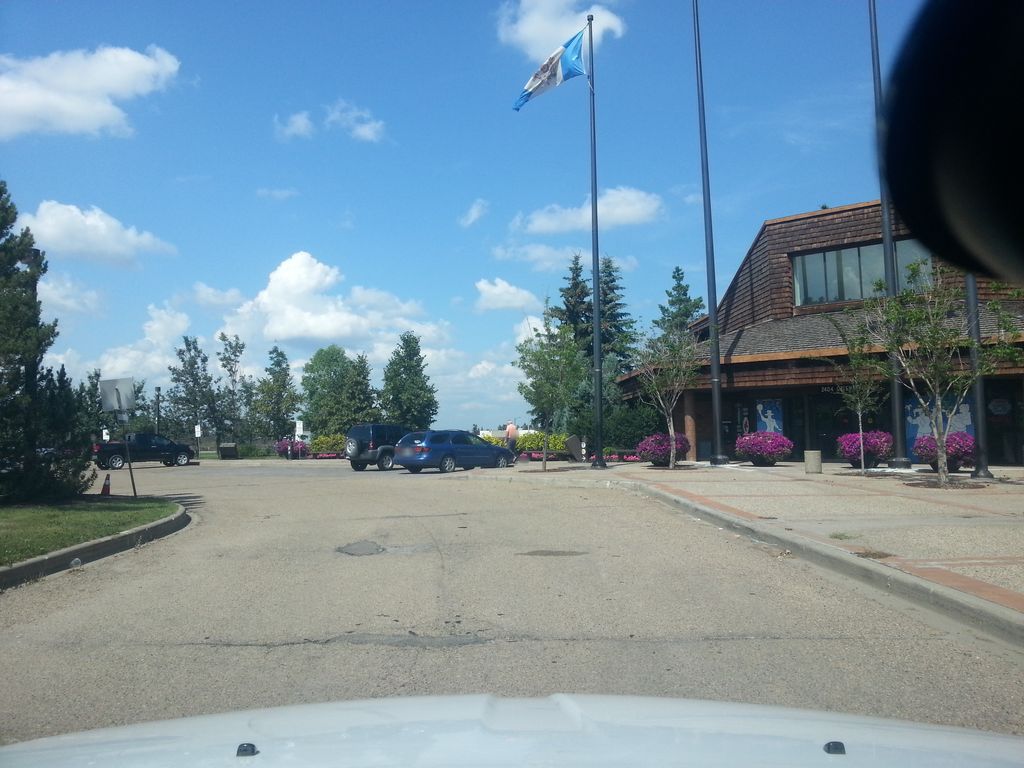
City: edmonton